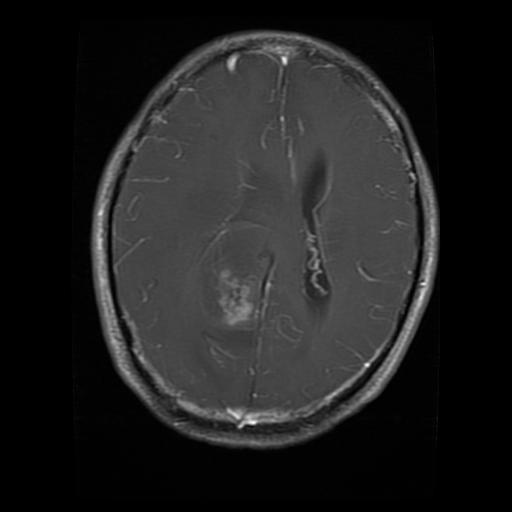
Label: glioma